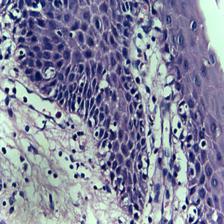
Diagnosis: Normal